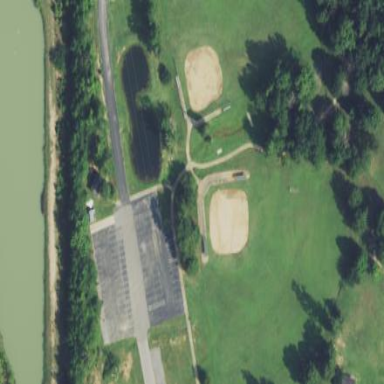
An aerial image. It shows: Baseball pitch for leisure land activities.